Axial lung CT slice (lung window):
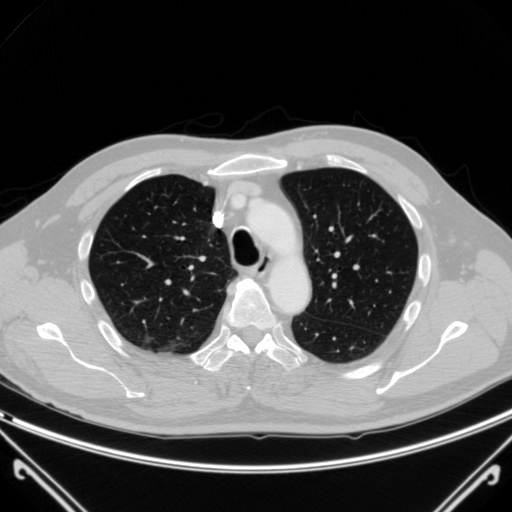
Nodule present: no